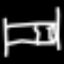
Label: bed